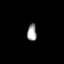
Tissue: prostate
Cell type: B cells
Senescence score: 0.7098
Nuclear area (px): 152
Mean DAPI intensity: 164.336